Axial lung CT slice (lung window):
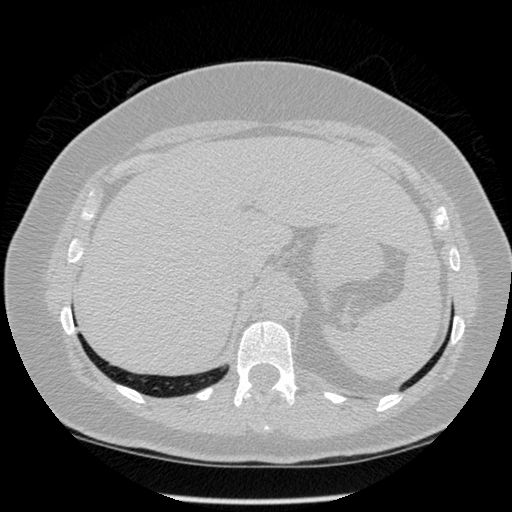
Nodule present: no